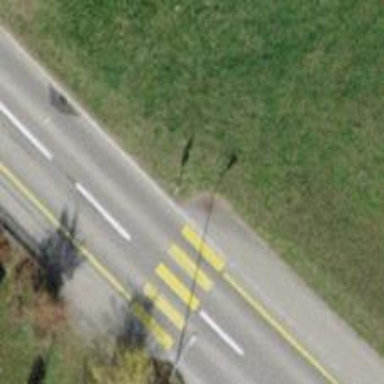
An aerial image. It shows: Kerb barrier.